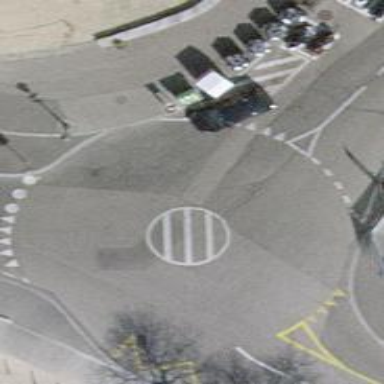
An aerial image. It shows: Mini roundabout on the road.